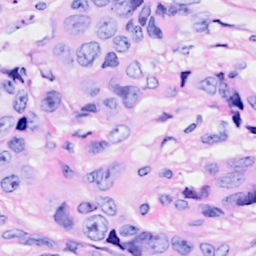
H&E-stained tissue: Breast